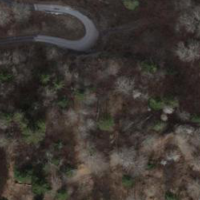
EUNIS habitat code: 44
Species observed at this site:
Chrysosplenium alternifolium